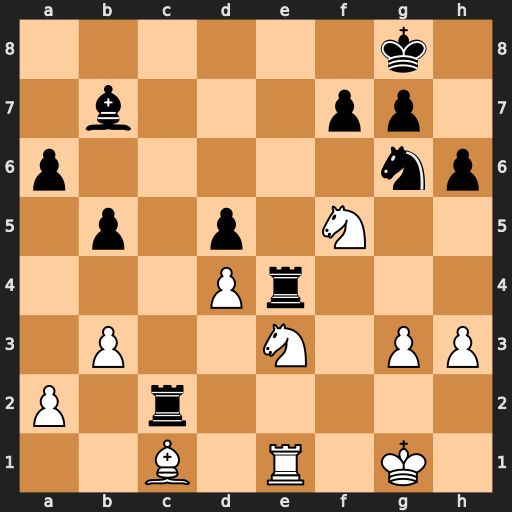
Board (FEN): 6k1/1b3pp1/p5np/1p1p1N2/3Pr3/1P2N1PP/P1r5/2B1R1K1
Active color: w
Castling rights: -
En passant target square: -
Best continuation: Nxc2 Rxe1+ Nxe1